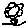
Label: flower